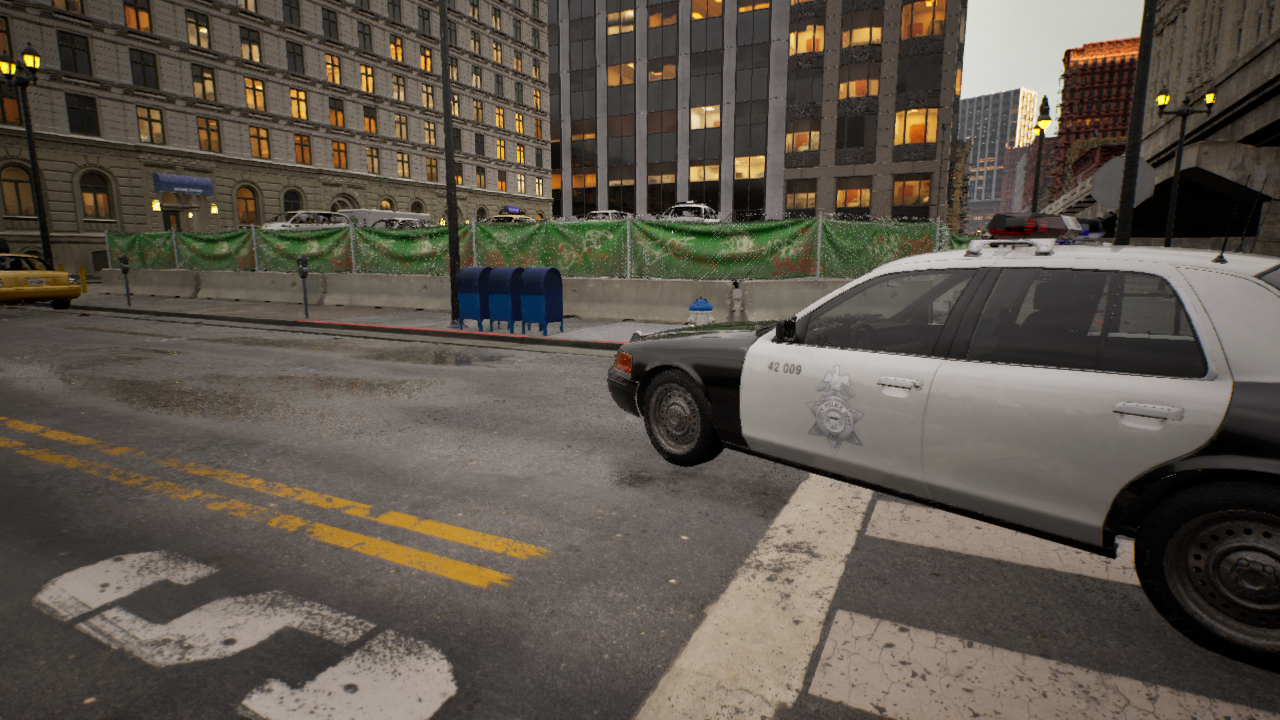
Venue: intersection
Lighting: golden hour
Vehicle rig: sedan